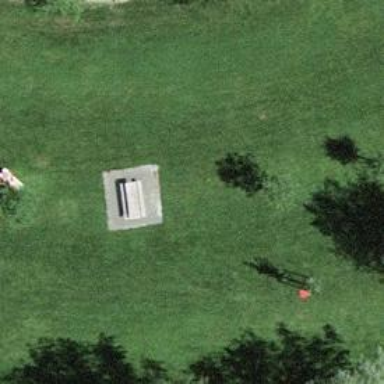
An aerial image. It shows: Bench.